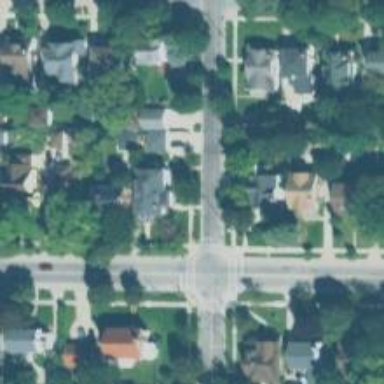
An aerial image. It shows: Marked road crossing.